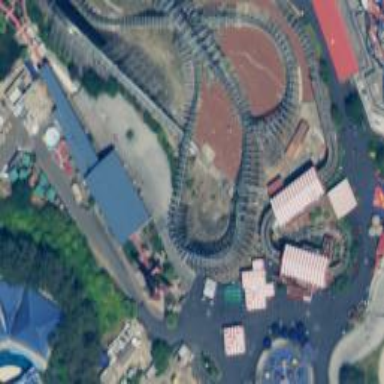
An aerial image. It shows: Roller coaster attraction on monorail railway.